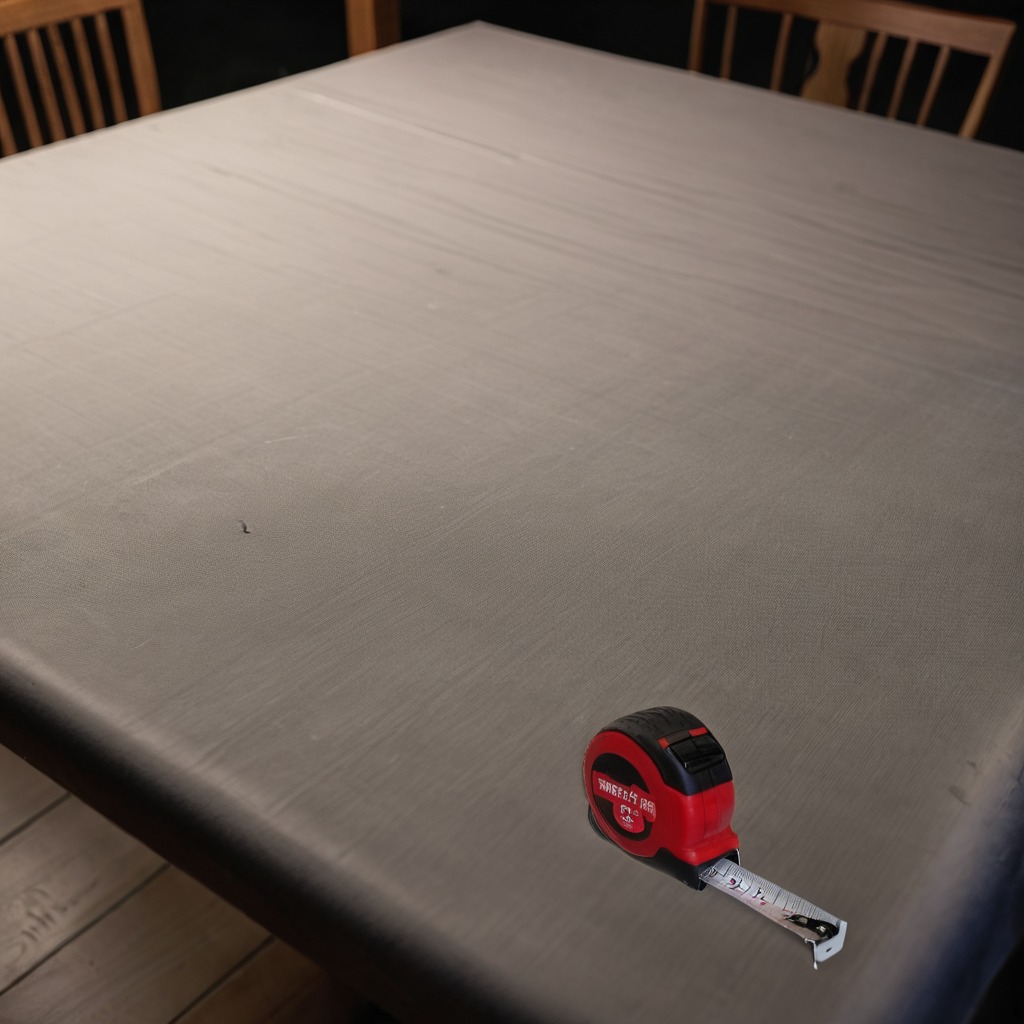
A measuring tape is lying on the wooden table.